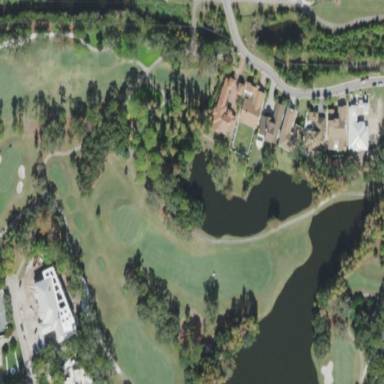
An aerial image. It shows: Scenic view of water hazard on golf course. The natural water feature adds beauty to the landscape.